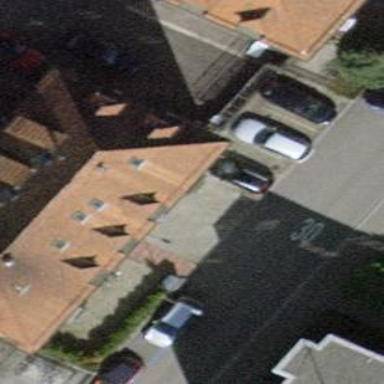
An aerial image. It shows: Parking available on the street side.